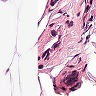
Metastatic tissue present: no